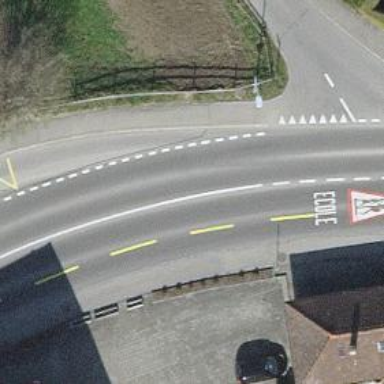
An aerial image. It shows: Secondary road with asphalt surface and lanes for cycling in both directions.